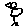
Label: bird